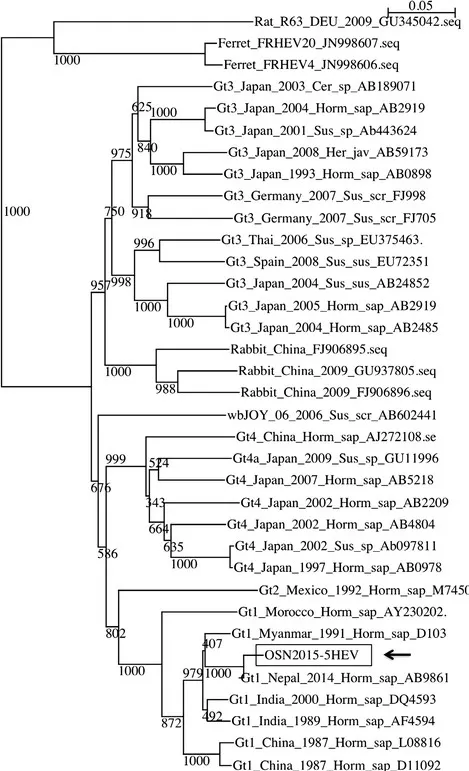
Phylogenetic tree of HEV. OSN2015-5 HEV is the isolate from the patient (arrow).
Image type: chart (chart)